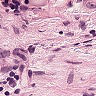
Metastatic tissue present: no